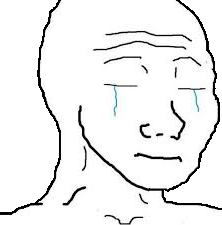
Label: 5_Bloomer